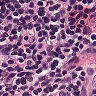
Metastatic tissue present: yes